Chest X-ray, AP view. Patient: 65 years old, sex M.
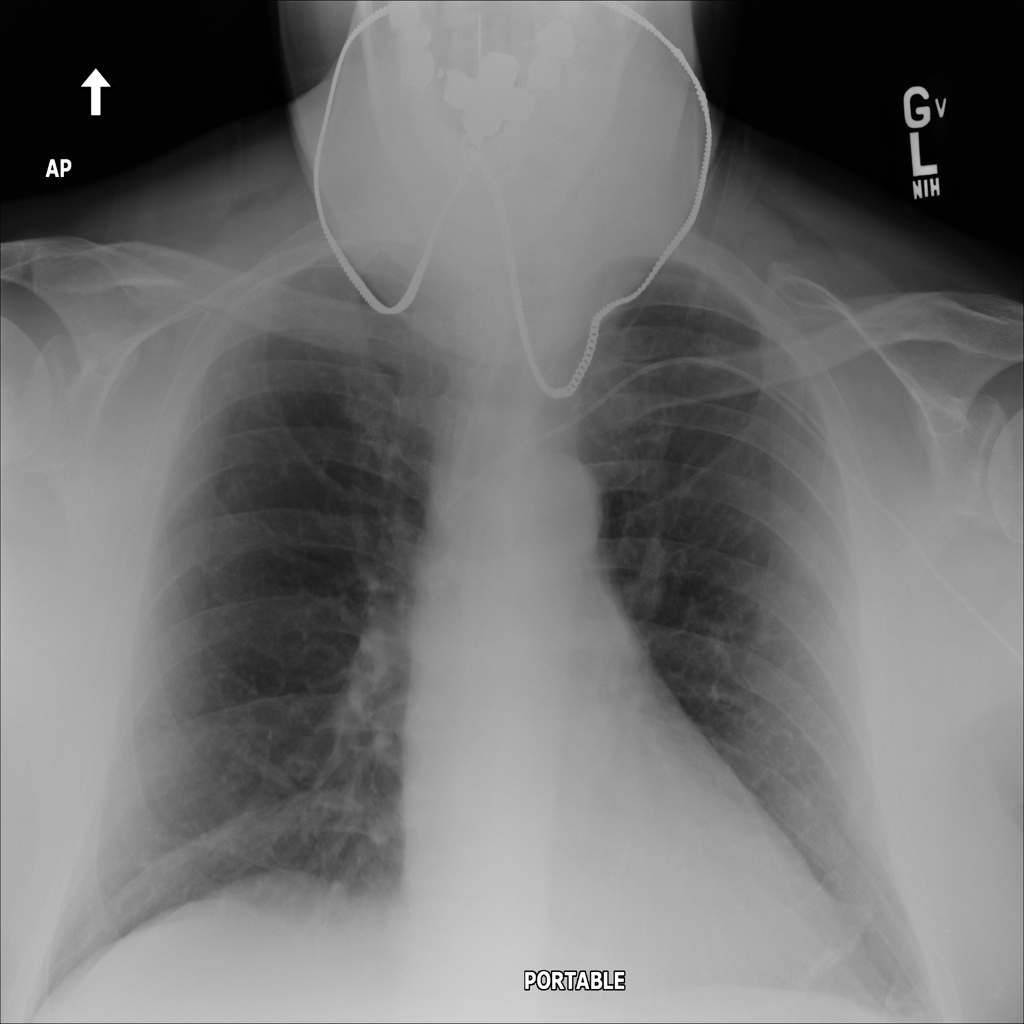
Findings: No Finding